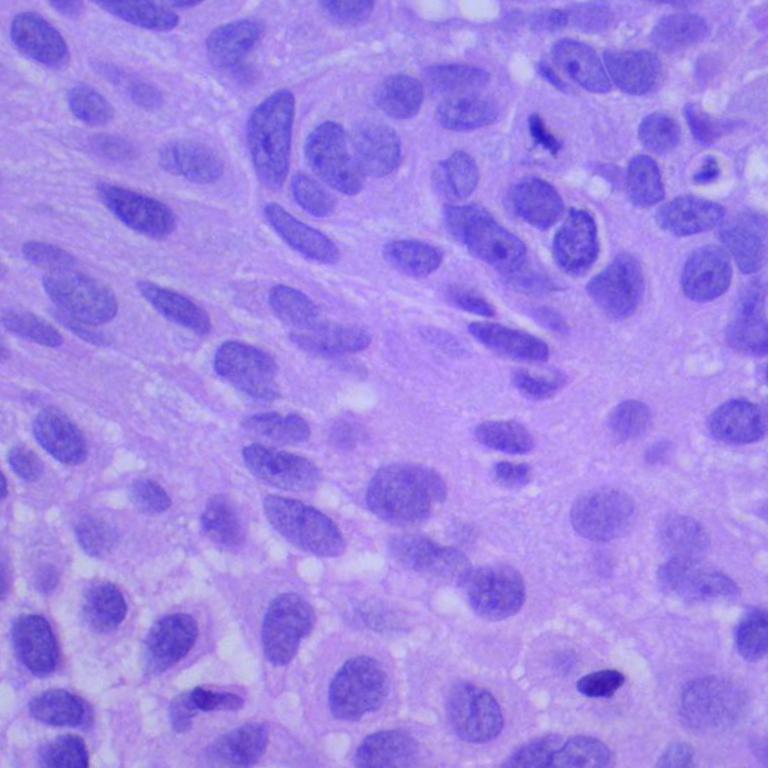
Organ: lung
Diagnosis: squamous carcinomas